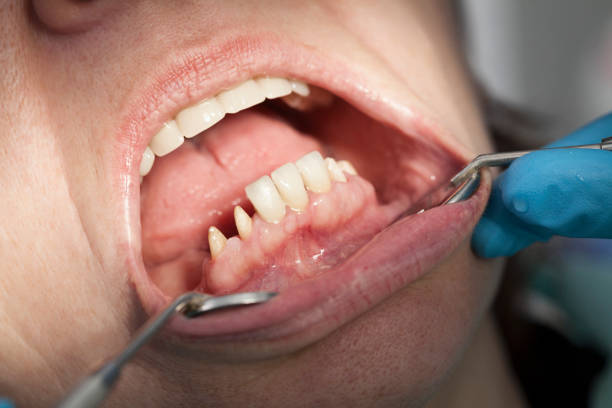
Condition: hypodontia